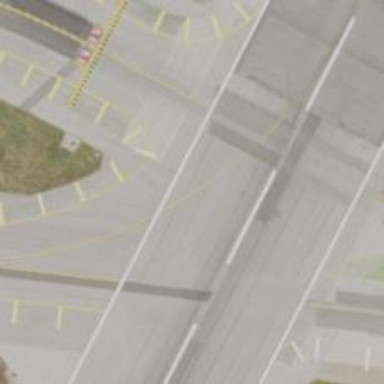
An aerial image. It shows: Asphalt taxiway in the airport.